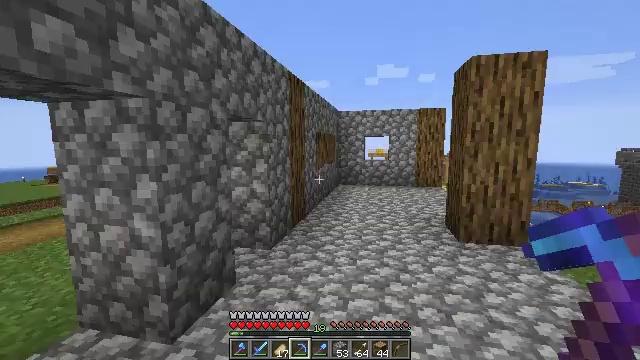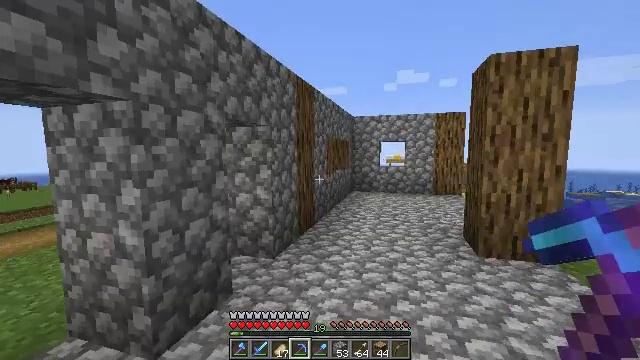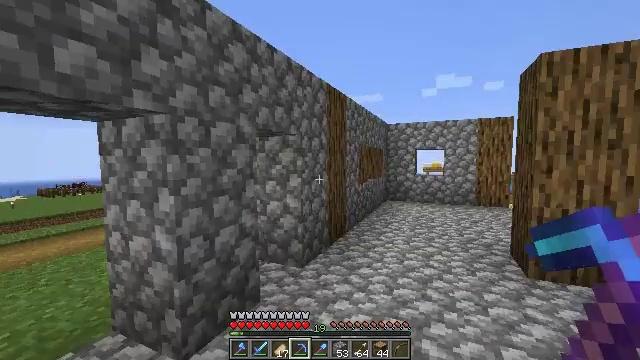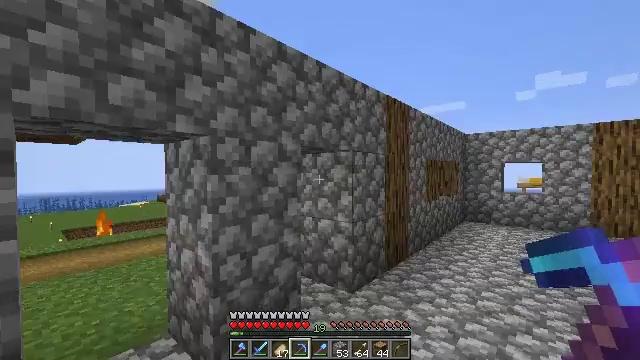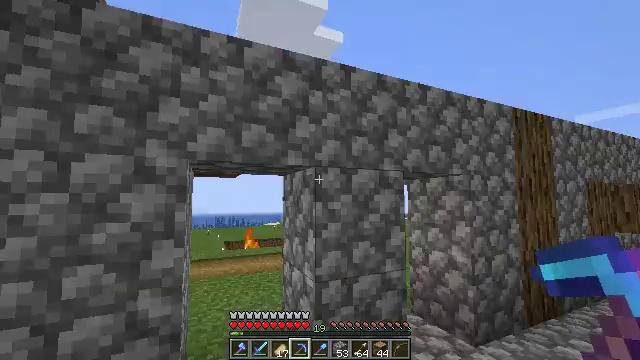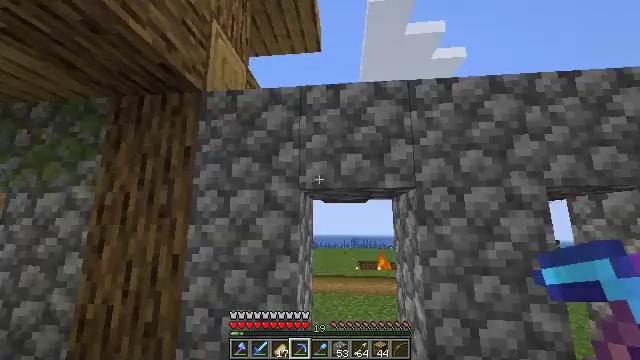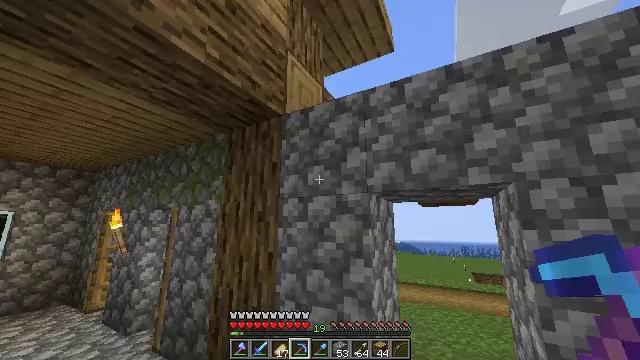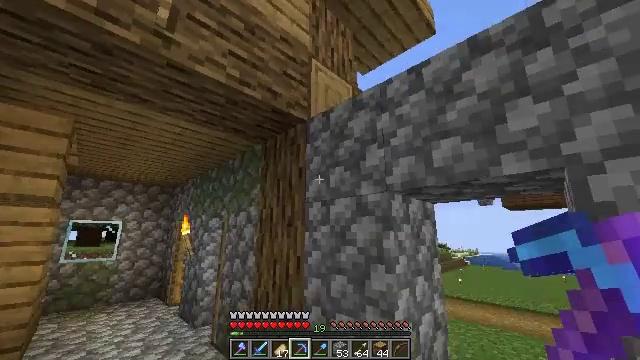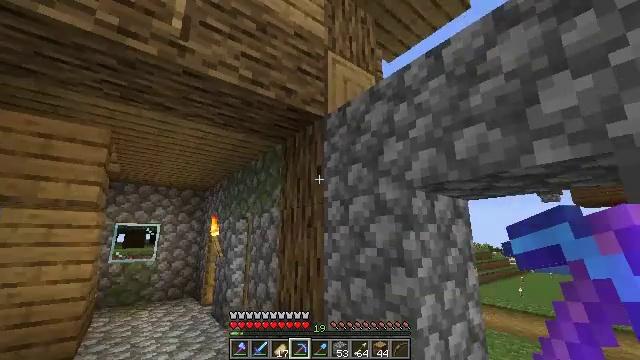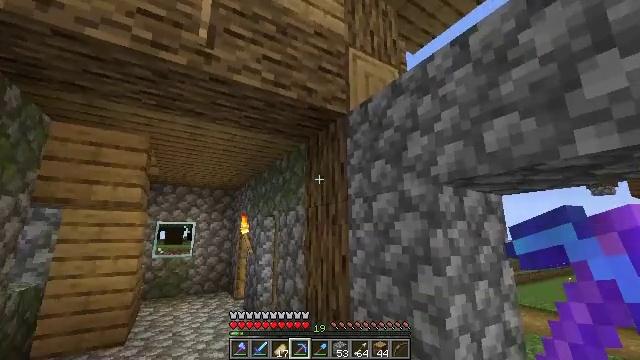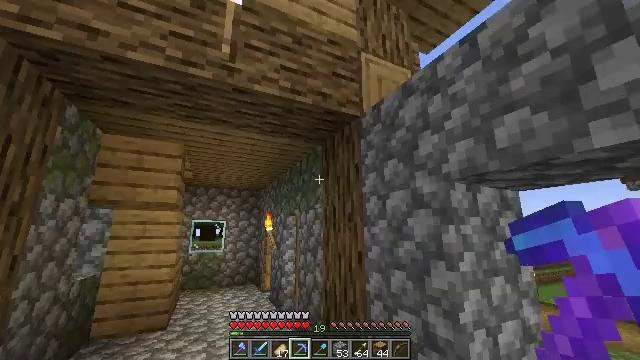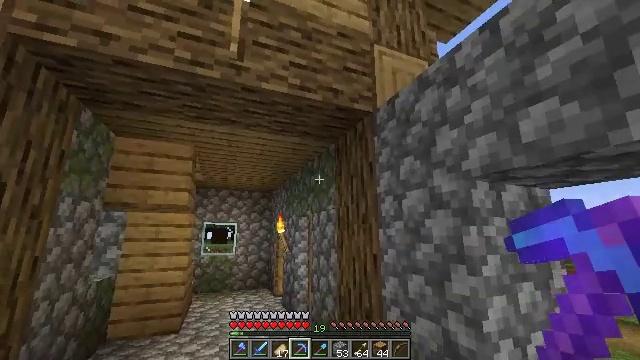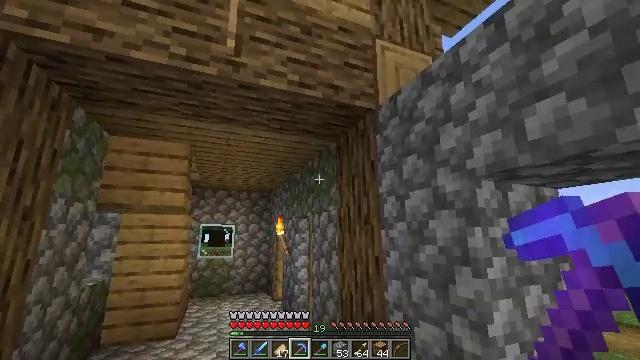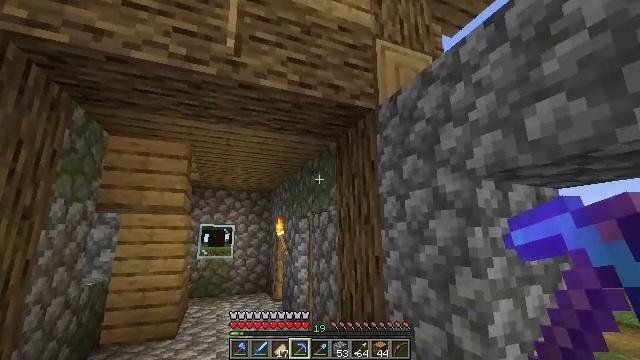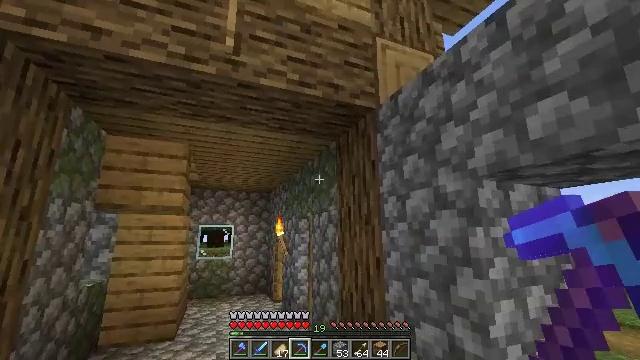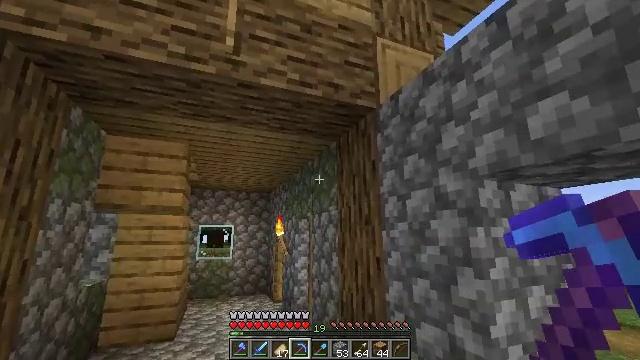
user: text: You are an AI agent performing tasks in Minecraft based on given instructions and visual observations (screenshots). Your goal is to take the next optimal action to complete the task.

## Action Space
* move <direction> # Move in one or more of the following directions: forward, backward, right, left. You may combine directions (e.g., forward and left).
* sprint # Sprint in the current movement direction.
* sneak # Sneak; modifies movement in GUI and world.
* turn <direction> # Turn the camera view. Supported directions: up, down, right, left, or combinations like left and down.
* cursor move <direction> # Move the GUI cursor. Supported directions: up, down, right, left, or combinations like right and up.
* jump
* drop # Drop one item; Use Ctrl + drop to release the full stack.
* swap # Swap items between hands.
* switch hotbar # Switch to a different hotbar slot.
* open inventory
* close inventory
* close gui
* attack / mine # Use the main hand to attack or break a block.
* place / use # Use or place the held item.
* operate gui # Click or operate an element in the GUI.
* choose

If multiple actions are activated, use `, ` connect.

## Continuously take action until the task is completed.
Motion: motion action
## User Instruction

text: Remove the oak door from its frame.
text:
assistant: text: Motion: move forward and move right, turn left and up
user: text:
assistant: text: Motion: move forward and move right, turn left and up
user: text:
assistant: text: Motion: move forward and move right, sprint, turn left and up
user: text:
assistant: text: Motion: move forward and move right, sprint, turn left and up
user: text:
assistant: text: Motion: move forward and move right, sprint, turn left and up
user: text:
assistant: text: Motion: move right, sprint, turn left and up
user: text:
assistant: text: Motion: move right, sprint, turn left and up
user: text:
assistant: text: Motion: turn left
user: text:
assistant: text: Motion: turn left
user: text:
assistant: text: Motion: turn left
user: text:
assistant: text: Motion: turn left
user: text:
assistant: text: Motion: no_op
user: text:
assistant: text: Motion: no_op
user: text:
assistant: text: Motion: no_op
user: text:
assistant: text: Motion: no_op
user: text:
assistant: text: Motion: turn right and up
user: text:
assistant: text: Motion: turn right and up
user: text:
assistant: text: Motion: turn up
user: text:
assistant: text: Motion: turn left and up
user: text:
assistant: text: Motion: turn left
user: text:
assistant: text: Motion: no_op
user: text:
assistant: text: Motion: no_op
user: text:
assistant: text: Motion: no_op
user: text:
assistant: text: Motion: no_op
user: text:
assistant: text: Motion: no_op
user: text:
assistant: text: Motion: no_op
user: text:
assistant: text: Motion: no_op
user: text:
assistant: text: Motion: move left
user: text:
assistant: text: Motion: move left
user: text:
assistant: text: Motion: move left, turn right